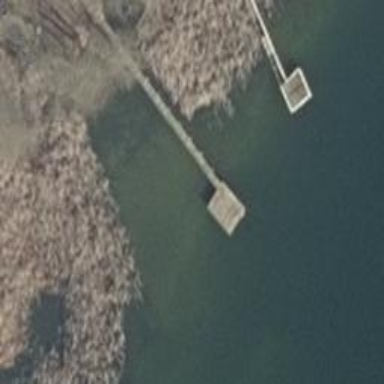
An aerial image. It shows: Man-made pier.